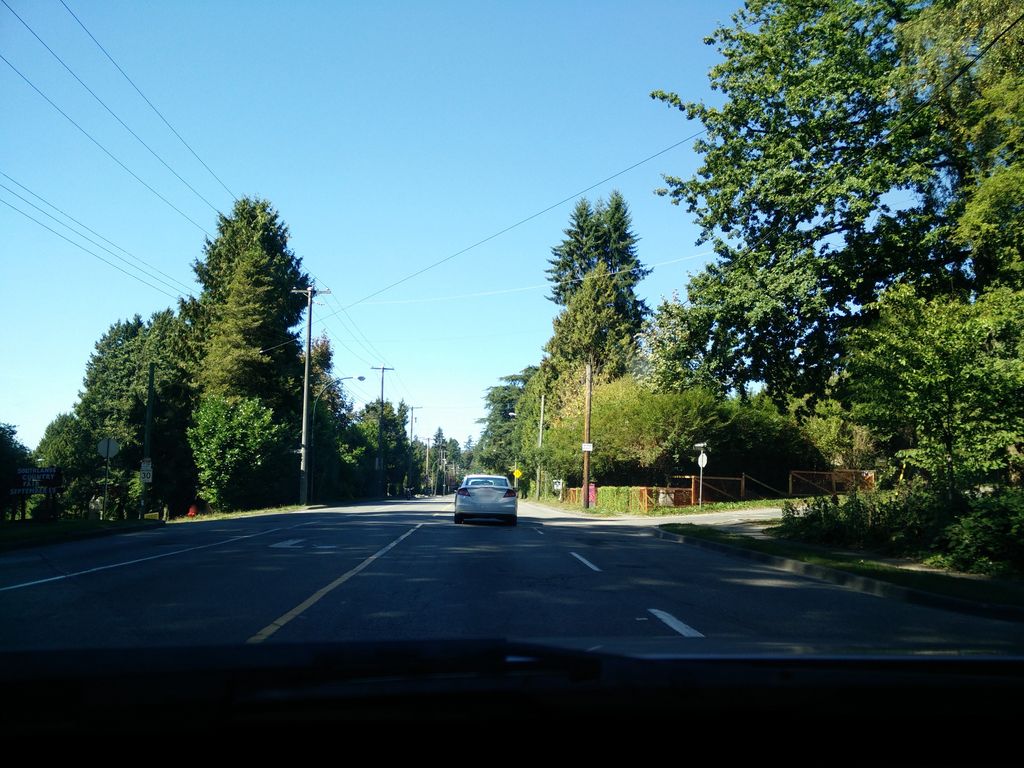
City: vancouver